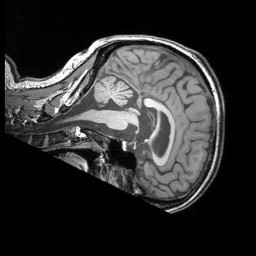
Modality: T1w
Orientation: sagittal
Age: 40
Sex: female
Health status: ill
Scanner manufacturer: siemens
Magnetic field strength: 3 T
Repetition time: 1.75 s
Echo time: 0.00418 s